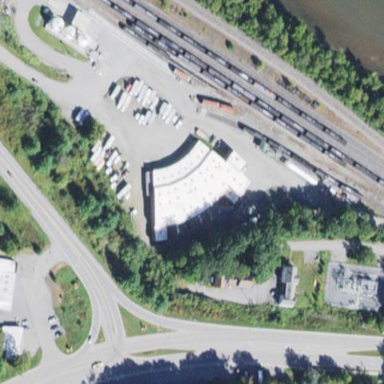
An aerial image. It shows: Roundhouse building.